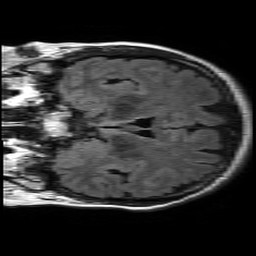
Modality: FLAIR
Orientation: coronal
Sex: female
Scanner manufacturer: philips
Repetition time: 11 s
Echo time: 0.125 s